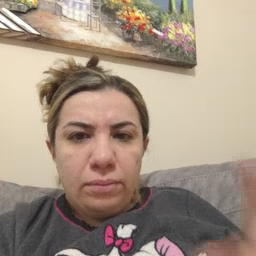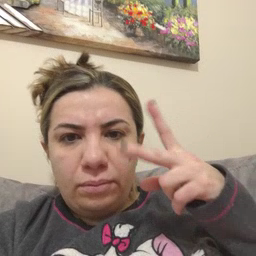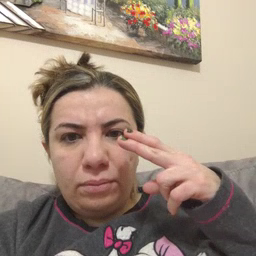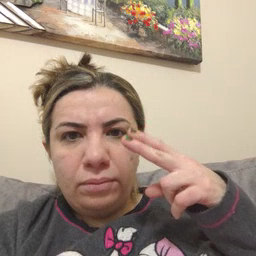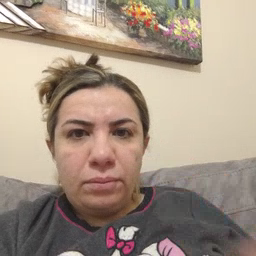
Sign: scissors